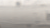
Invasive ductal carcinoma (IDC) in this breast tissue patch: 0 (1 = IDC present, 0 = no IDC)